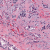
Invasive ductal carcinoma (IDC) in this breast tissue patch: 1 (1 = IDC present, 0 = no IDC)